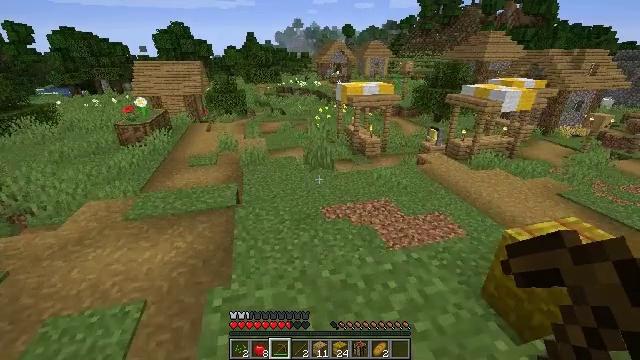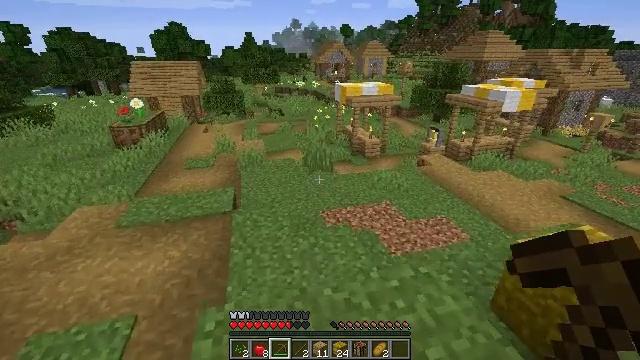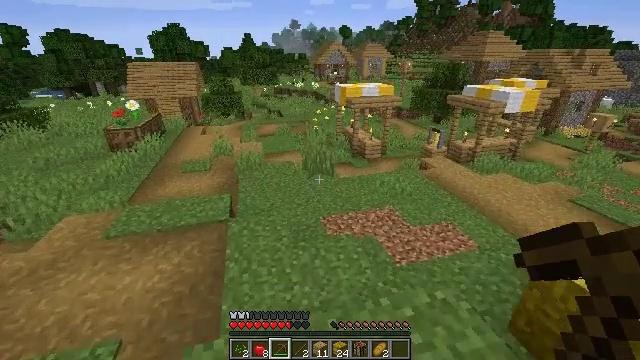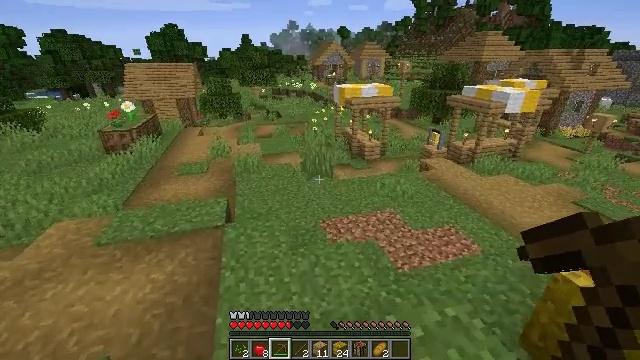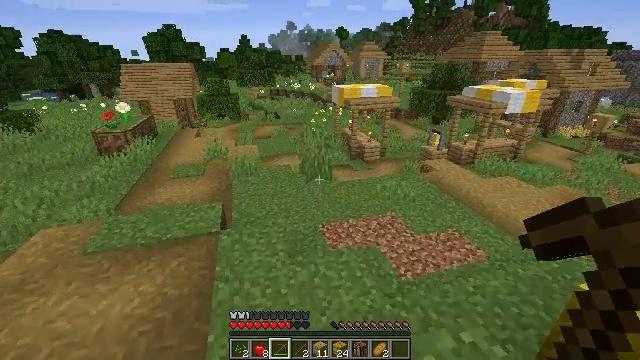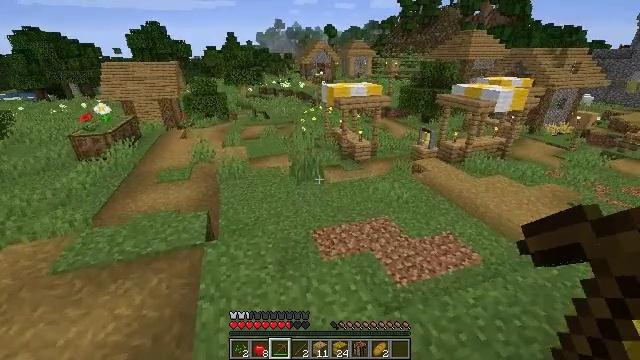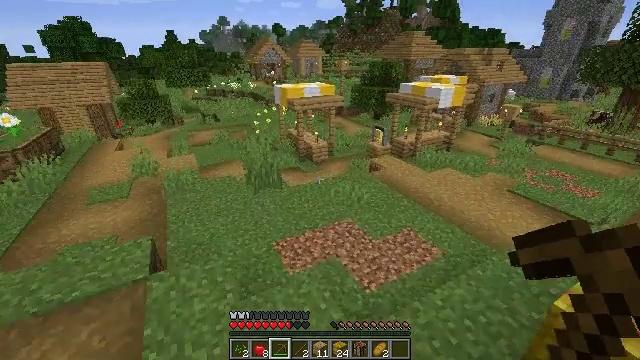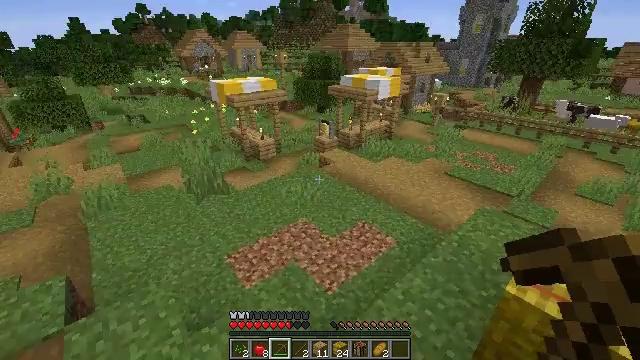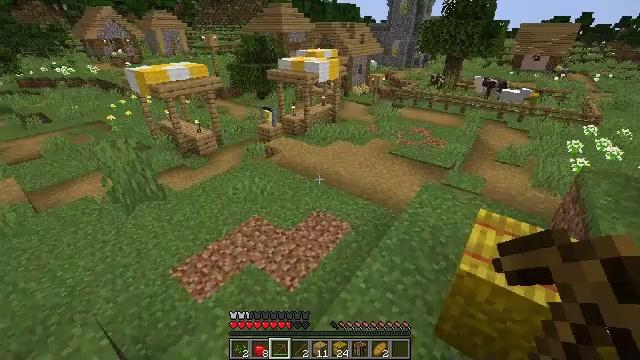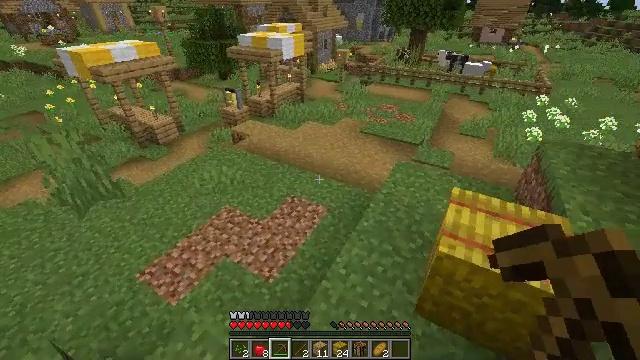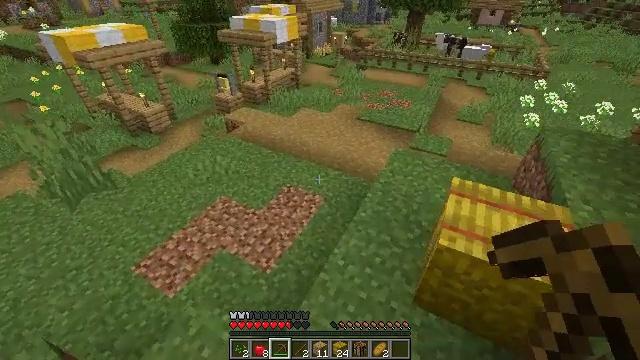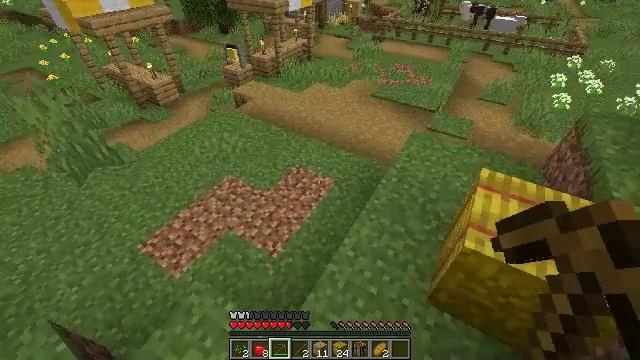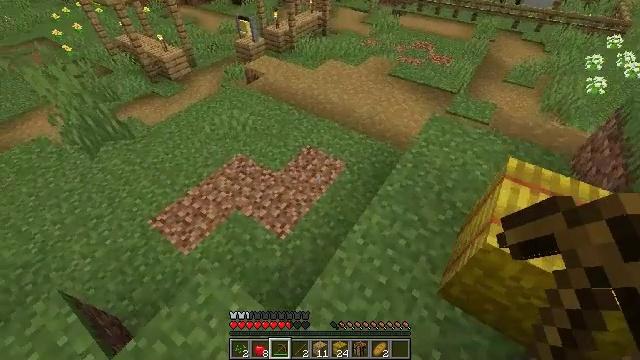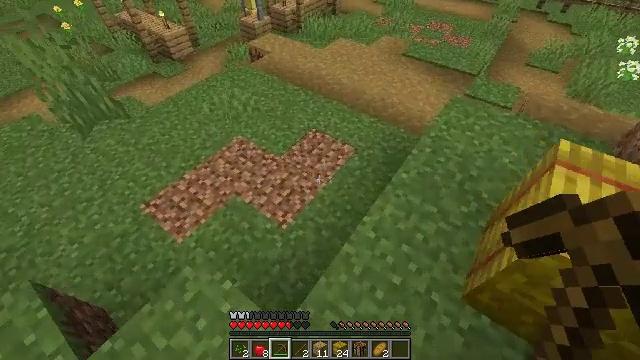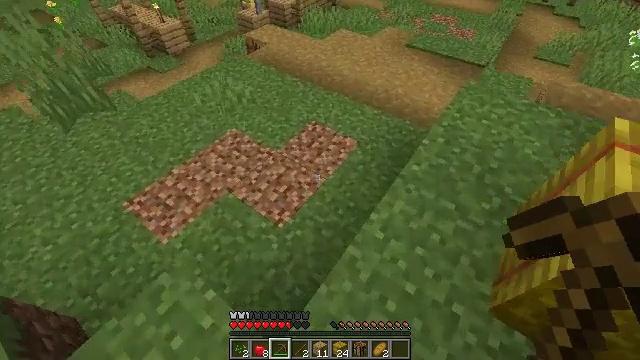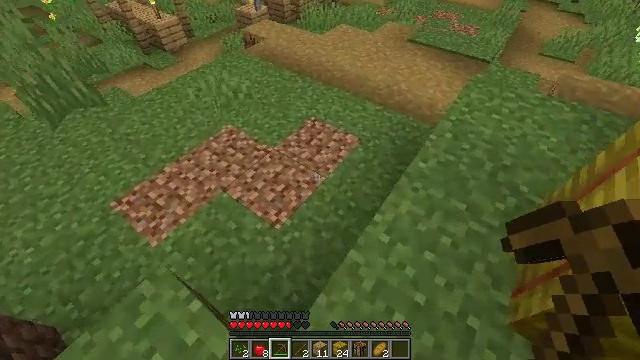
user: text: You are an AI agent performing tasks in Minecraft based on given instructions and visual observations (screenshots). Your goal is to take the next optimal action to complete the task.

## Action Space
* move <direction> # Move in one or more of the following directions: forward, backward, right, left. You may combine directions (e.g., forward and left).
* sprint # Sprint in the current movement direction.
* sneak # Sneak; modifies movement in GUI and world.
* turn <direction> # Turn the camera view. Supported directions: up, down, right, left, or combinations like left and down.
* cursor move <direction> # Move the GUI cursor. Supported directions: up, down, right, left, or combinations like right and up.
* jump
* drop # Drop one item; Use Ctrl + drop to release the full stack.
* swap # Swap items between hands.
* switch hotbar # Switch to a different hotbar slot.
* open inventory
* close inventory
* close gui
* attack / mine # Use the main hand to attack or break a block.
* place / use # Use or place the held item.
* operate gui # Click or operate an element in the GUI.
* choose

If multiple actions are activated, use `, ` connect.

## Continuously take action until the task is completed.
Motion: motion action
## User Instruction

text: Dig the grass path to transform it.
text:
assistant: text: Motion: move forward
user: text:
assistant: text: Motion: move forward
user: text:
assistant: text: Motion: move forward
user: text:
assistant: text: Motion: move forward
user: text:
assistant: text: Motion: move forward, turn right
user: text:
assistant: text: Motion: move forward, turn right
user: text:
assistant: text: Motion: move forward, turn right and down
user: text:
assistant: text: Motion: move forward, turn right and down
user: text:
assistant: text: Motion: move forward, turn right and down
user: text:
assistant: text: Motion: move forward, turn right and down
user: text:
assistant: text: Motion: move forward, turn left and down
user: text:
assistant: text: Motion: move forward, turn left and down
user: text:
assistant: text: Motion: move forward, turn left and down
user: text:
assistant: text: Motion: move forward
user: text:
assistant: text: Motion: move forward
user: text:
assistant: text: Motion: move forward, turn right and up
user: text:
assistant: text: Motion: move forward, turn right and up
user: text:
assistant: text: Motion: move forward, turn right and up
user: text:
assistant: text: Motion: move forward, turn right and up
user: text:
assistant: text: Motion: move forward, turn right and up
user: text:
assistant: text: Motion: move forward, turn right and up
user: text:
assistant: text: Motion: move forward
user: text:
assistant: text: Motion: move forward
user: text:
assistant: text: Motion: move forward
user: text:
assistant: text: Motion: move forward
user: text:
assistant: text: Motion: move forward
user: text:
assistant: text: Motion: move forward
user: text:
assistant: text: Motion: move forward
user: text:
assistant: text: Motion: move forward
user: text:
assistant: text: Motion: move forward